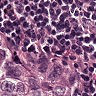
Metastatic tissue present: yes